Question: Below is the kind of data I have. Please don't pay attention to how the data are created, neither on whether the numbers seem realistic in whatever context. The question is only about graphics.
'''
set.seed(12)
TrueParameter = rep(c(10,15,18), each=8)
Estimate = rep(c(rnorm(8, 10, 1), rnorm(8, 15, 0.5), rnorm(8, 18, 2)))
LowBound95 = Estimate - abs(rnorm(24, 0, 5))
HighBound95 = Estimate + abs(rnorm(24, 0, 5))
LowBound99 = LowBound95 - abs(rnorm(24, 0, 5))
HighBound99 = HighBound95 + abs(rnorm(24, 0, 5))
dt = data.frame(TrueParameter = TrueParameter, Estimate = Estimate, LowBound95 = LowBound95, HighBound95 = HighBound95, LowBound99 = LowBound99, HighBound99 = HighBound99)
TrueParameter Estimate LowBound95 HighBound95 LowBound99 HighBound99
1 10 8.519432 3.<PHONE> 12.176699 <PHONE> 14.43811
2 10 11.577169 10.<PHONE> 14.040165 9.<PHONE> 17.51385
3 10 9.043256 8.<PHONE> 9.256680 7.<PHONE> 10.45175
4 10 9.079995 8.<PHONE> 9.643348 5.<PHONE> 14.67984
5 10 8.002358 7.<PHONE> 10.286494 <PHONE> 19.92009
6 10 9.727704 7.<PHONE> 19.829378 5.<PHONE> 20.08653
7 10 9.684651 6.<PHONE> 14.939102 3.<PHONE> 23.94172
8 10 9.371745 -<PHONE> 13.045005 -<PHONE> 15.80229
9 15 14.946768 12.<PHONE> 17.643017 12.<PHONE> 18.17831
10 15 15.214007 9.<PHONE> 21.785371 3.<PHONE> 25.73099
11 15 14.611140 12.<PHONE> 15.861334 11.<PHONE> 17.08261
12 15 14.353059 11.<PHONE> 15.924082 6.<PHONE> 17.84498
13 15 14.610217 13.<PHONE> 16.642950 13.<PHONE> 22.48913
14 15 15.005976 12.<PHONE> 19.978079 8.<PHONE> 27.56944
15 15 14.923792 10.<PHONE> 19.202634 10.<PHONE> 19.56754
16 15 14.648268 9.<PHONE> 15.633912 4.<PHONE> 18.27229
17 18 20.377758 19.<PHONE> 24.549384 17.<PHONE> 27.17201
18 18 18.681025 12.<PHONE> 22.914975 8.<PHONE> 26.64948
19 18 19.013936 16.<PHONE> 28.784463 14.<PHONE> 34.69653
20 18 17.413390 9.<PHONE> 28.159690 4.<PHONE> 34.93323
21 18 18.447283 16.<PHONE> 23.302884 12.<PHONE> 24.36431
22 18 22.014403 19.<PHONE> 27.739711 19.<PHONE> 28.18712
23 18 20.023958 15.<PHONE> 22.650961 9.<PHONE> 23.93612
24 18 17.395082 16.<PHONE> 18.646682 14.<PHONE> 24.66812
'''
The first column is the known true parameter of the data. The second column is the estimate of this true parameter and the columns three and four represent the 95% confidence interval for this estimate while the columns 5 and 6 represent the 99% confidence interval.
My question is both a question of programming and a question of design (I hope it doesn't make this post too off-topic then);
I was thinking about having all true parameters the ones below the others (whether or not they happen to take the same value). The true parameters would then be represented by a vertical line. The two confidence intervals would be drawn as horizontal lines (in two colours) with a black dot for the estimate. We could then easily see what fraction of the confidence intervals overlap the true parameter. But I welcome someone to come up with a different design! Here is a similar to display this kind of data. The differences are that the parameter is not a constant in my case and that I'd like to be able to display several confidence intervals.

I usually use 'ggplot2' but I welcome answers based on any R functions and package. There might actually exist packages that would be very convenient for this kind of plot.
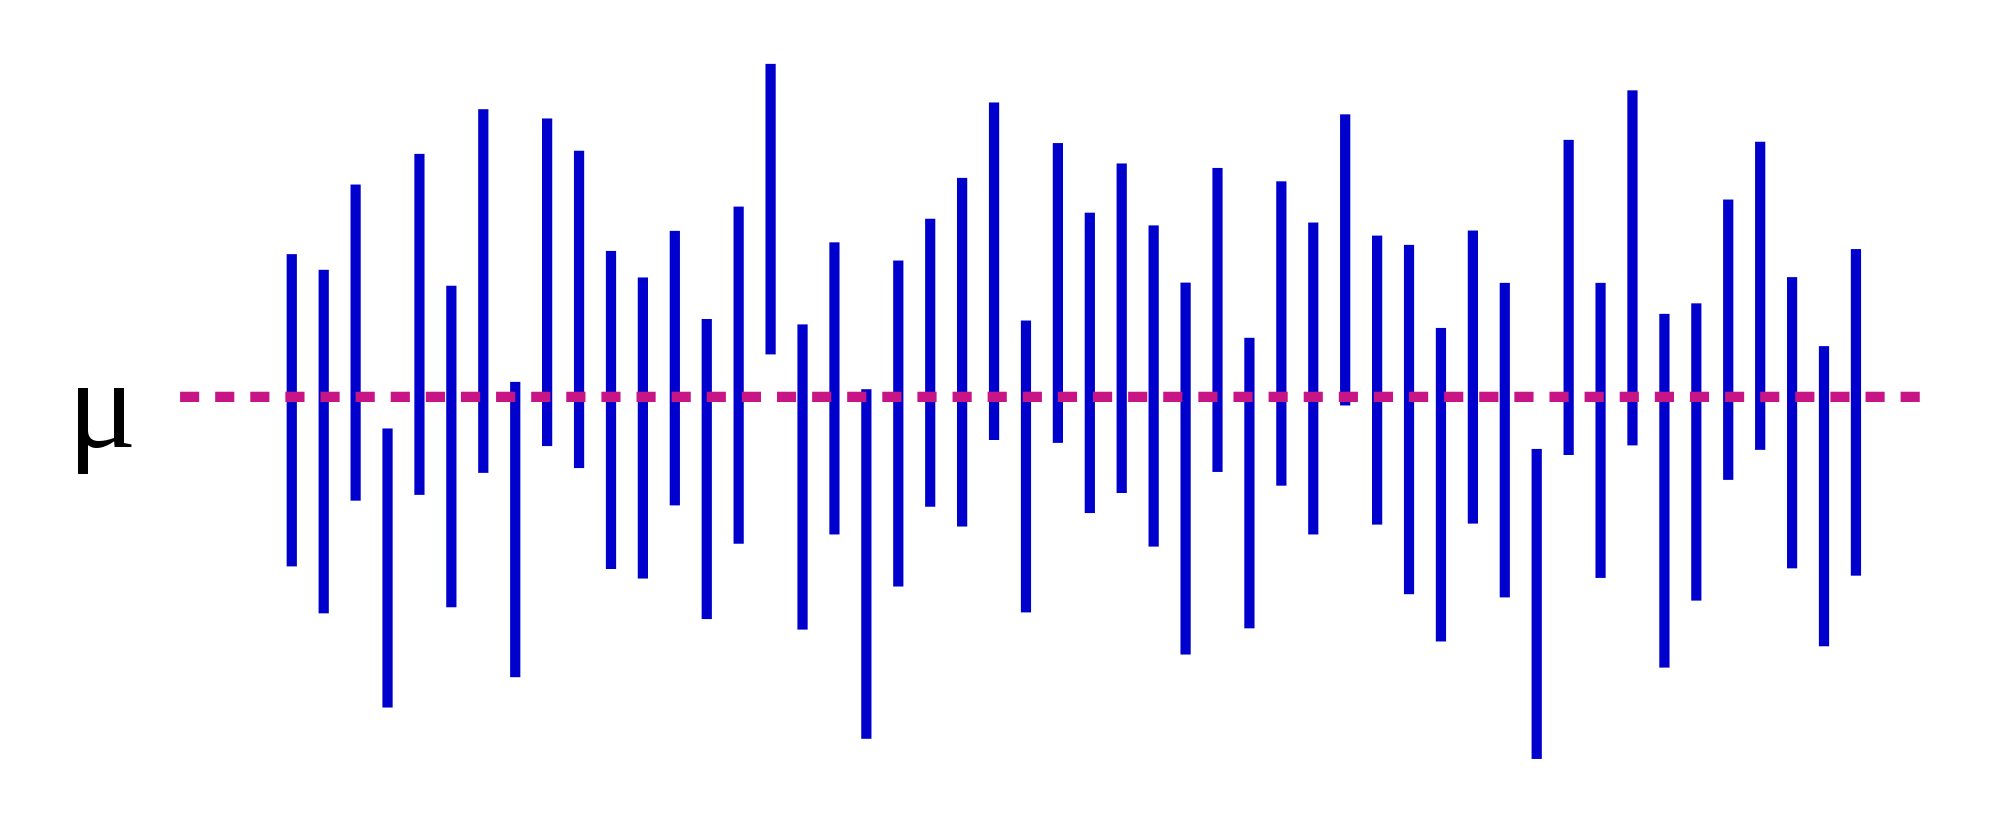
Answer: I know you asked for convenient functions and/or packages, but anyway... here's how I usually do this in base R.
I often plot multiple confidence intervals with by varying 'lwd'.
For example:
'''
plot(dt$Estimate, pch=20, ylim=range(pretty(c(dt$LowBound99, dt$HighBound99))),
xlab='', ylab='', las=1, cex.axis=0.8, cex=1.5, xaxt='n')
segments(seq_len(nrow(dt)), dt$LowBound99, y1=dt$HighBound99, lend=1)
segments(seq_len(nrow(dt)), dt$LowBound95, y1=dt$HighBound95, lwd=4, lend=1)
'''
I think it's useful to use 'lend=1' for 'segments' so that the ends of intervals are clearly defined.

You can then overlay true parameter values as points:
'''
points(dt$TrueParameter, pch=21, bg='white')
'''

Or plot them as horizontal segments beneath the other elements:
'''
plot(dt$Estimate, pch=20, ylim=range(pretty(c(dt$LowBound99, dt$HighBound99))),
xlab='', ylab='', las=1, xaxt='n',
panel.first=plot(dt$TrueParameter ~ factor(seq_len(nrow(dt))), add=TRUE,
xlab='', ylab='', axes=FALSE, border='gray70', medlwd=4))
segments(seq_len(nrow(dt)), dt$LowBound99, y1=dt$HighBound99, lend=1)
segments(seq_len(nrow(dt)), dt$LowBound95, y1=dt$HighBound95, lwd=4, lend=1)
'''

Above, we take advantage of the horizontal median indicators of boxplots, which are deployed by default when 'x' is 'factor' and 'y' is numeric. (Since there is only one true value per 'x', the rest of the box is not drawn.) We could use 'points' with 'pch='-'' or maybe 'pch=-0x2013L' here, but they are a little poorly centred around the plotting coordinate.